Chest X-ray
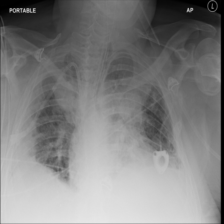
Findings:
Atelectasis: negative
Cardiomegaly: positive
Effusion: positive
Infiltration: negative
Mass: positive
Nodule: negative
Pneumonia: negative
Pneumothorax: negative
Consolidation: negative
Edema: negative
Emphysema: negative
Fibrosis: negative
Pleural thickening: negative
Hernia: negative